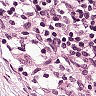
Metastatic tissue present: no